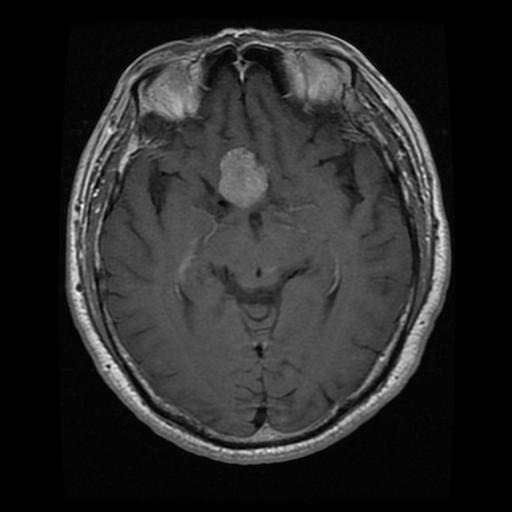
Label: pituitary